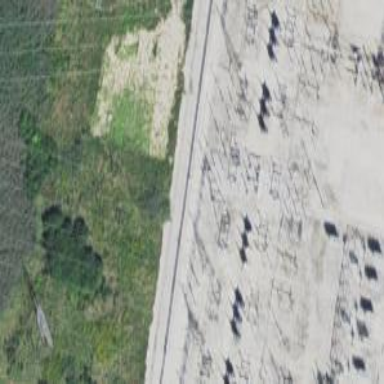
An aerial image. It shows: Switch used for power control.